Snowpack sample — Snodgrass Mountain, Crested Butte, Colorado (2/4/25, 12:06 PM MST)
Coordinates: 38.923, -106.968
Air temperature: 35 °F
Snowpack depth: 80 cm
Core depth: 80 cm
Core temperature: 32 °F
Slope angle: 14°, slope face: 78°
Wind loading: low
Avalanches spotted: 0
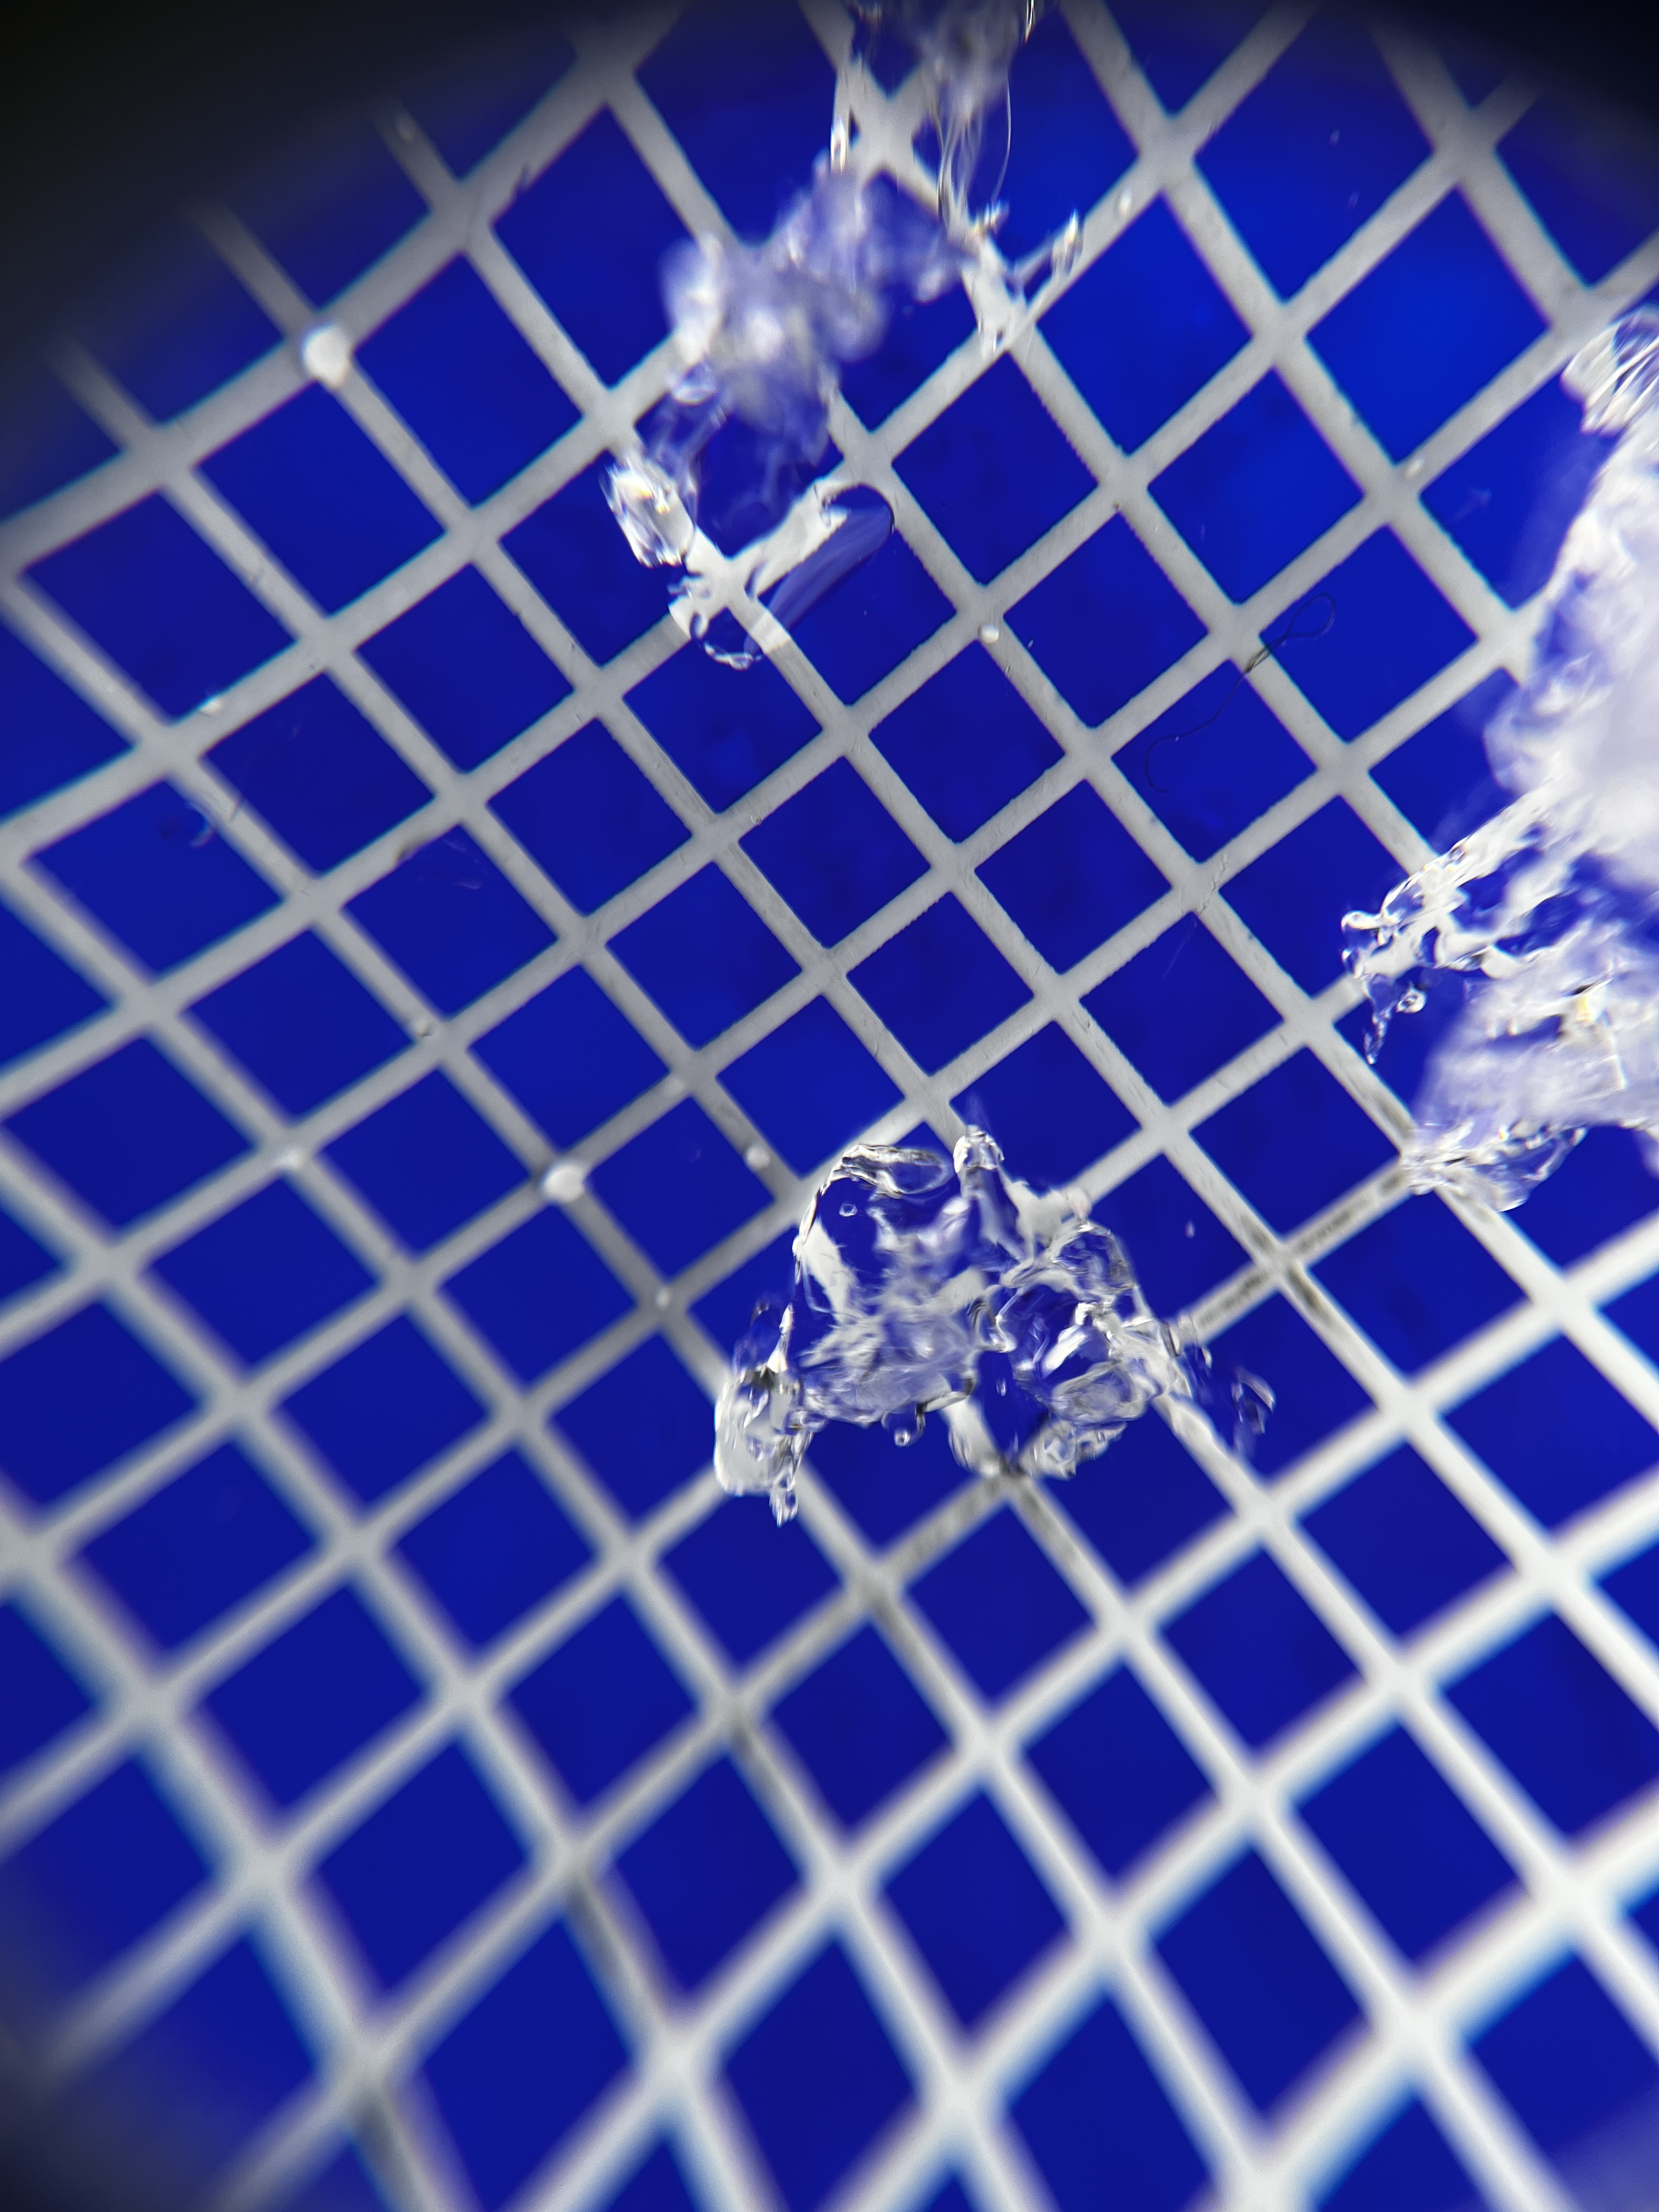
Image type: magnified_profile
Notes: No avalanches nearby, unusually warm weather for the last month reported by residents, Collected 25 yards from treeline